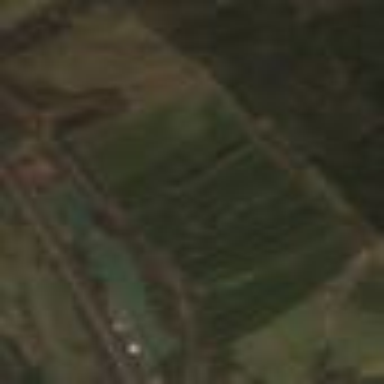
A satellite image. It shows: Plant nursery specializing in growing Christmas trees.